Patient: sex F, age 69
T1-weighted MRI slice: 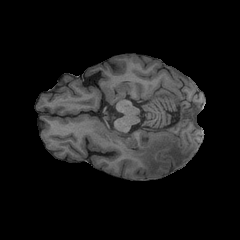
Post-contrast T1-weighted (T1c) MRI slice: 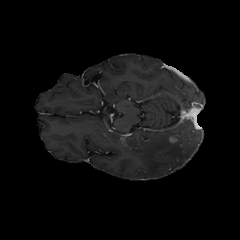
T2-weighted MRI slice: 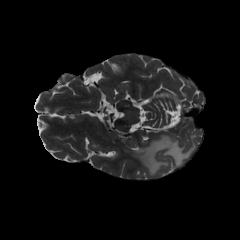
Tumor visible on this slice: yes
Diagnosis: Glioblastoma, IDH-wildtype
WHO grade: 4